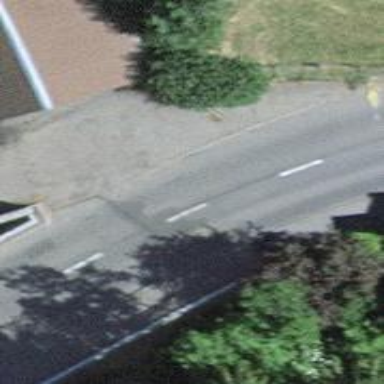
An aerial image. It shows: Asphalt alley road designated as service road.